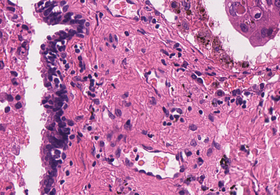
Tumor epithelial tissue: yes
Tumor-associated stroma tissue: yes
Normal tissue: no